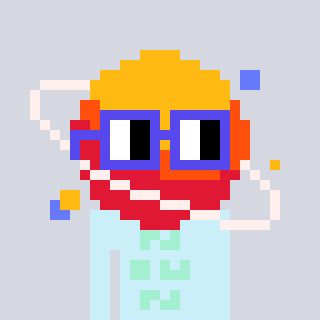
a pixel art character with square blue glasses, a saturn-shaped head and a cold-colored body on a cool background